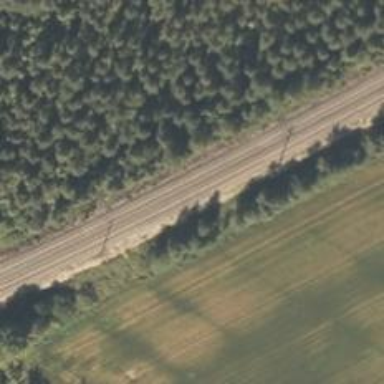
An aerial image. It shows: Railway signal.